Interaction volume radius: 10 \u00c5
Interaction volume height: 40 \u00c5
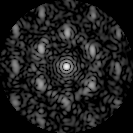
Disorder parameter: 0.5796